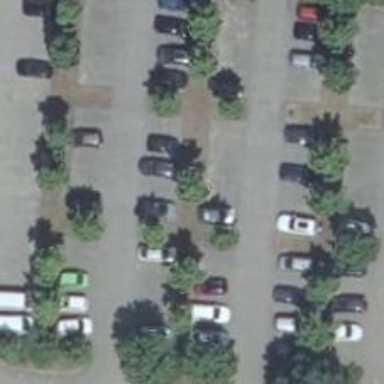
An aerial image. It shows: Evergreen broadleaved tree.